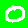
Digit: 0